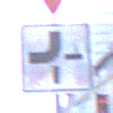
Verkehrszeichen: VerlaufVorfahrtsstrasse2
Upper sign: VorfahrtGewaehren
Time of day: SunriseSunset
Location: Outdoor (Urban)
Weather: PartlyCloudy
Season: NotSpecified
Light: Natural